Interaction volume radius: 10 \u00c5
Interaction volume height: 25 \u00c5
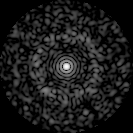
Disorder parameter: 0.8263